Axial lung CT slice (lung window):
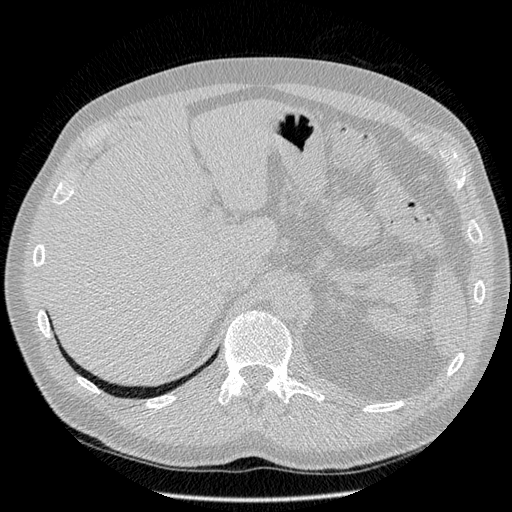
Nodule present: no